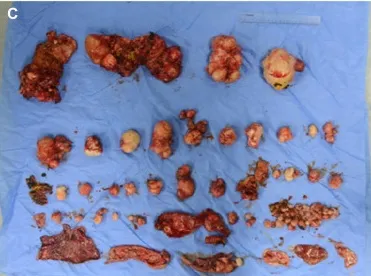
Preoperative and postoperative comparison. (C) The hydatid cysts were removed during the operation.
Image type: medical_photograph (other_medical_photograph)